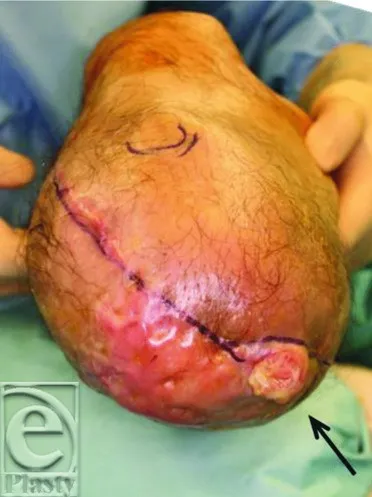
Preoperative findings. The black arrow indicates an ulcer on the right lower leg.
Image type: medical_photograph (other_medical_photograph)